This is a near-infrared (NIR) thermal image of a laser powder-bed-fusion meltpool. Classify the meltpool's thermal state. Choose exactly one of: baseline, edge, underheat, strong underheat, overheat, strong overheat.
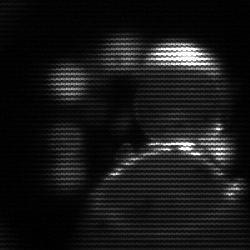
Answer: edge